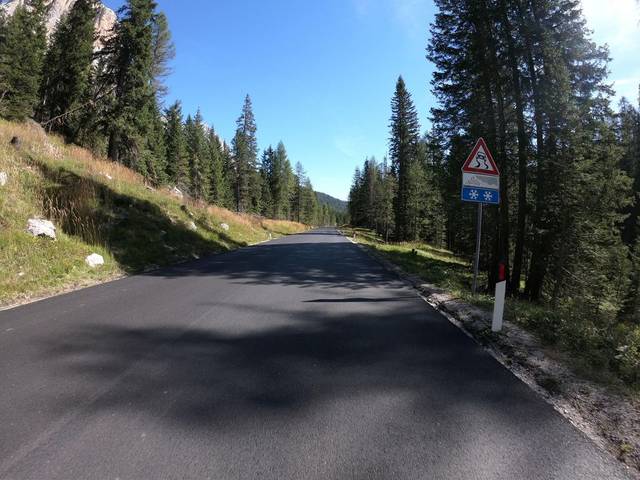
Region: Italy
Coordinates: 46.522, 12.043